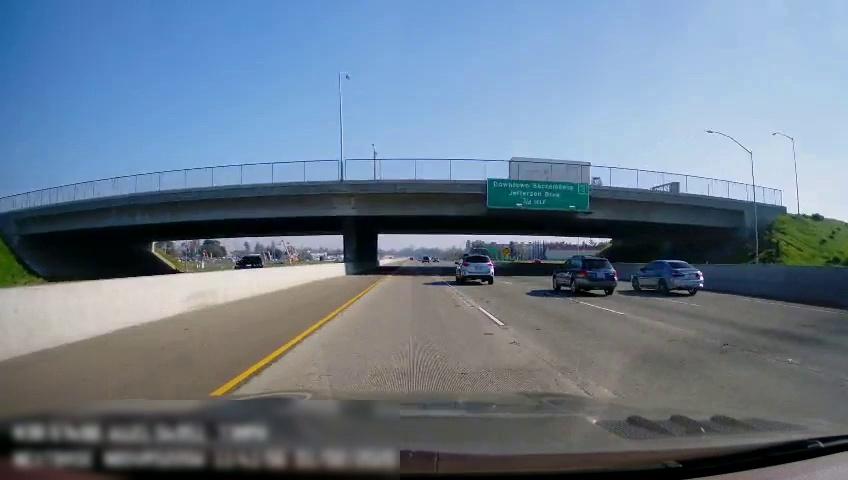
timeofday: Day
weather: Sunny
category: Vehicles | SUV
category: Drivable Space
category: Vehicles | SUV
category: Vehicles | Car
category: Vehicles | SUV
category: Lanes | Current Lane
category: Lanes | Current Lane
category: Lanes | Current Lane
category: Lanes | Alternate Lane
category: Traffic | Signs
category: Traffic | Signs